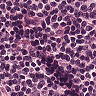
Metastatic tissue present: no